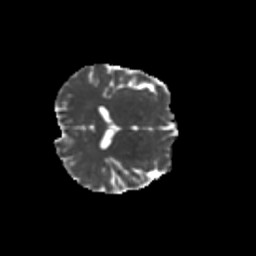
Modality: MD
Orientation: axial
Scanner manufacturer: siemens
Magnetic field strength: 3 T
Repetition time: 9.2 s
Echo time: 0.084 s